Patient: sex M, age 66
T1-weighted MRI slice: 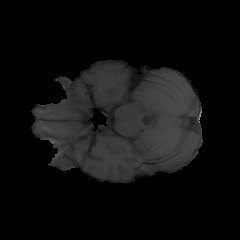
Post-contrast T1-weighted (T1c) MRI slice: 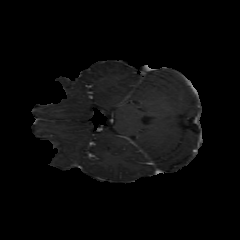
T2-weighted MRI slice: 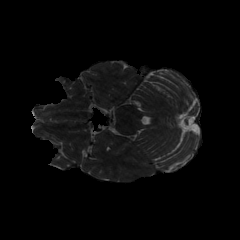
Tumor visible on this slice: no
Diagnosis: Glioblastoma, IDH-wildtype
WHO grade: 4